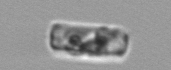
Label: Guinardia_delicatula